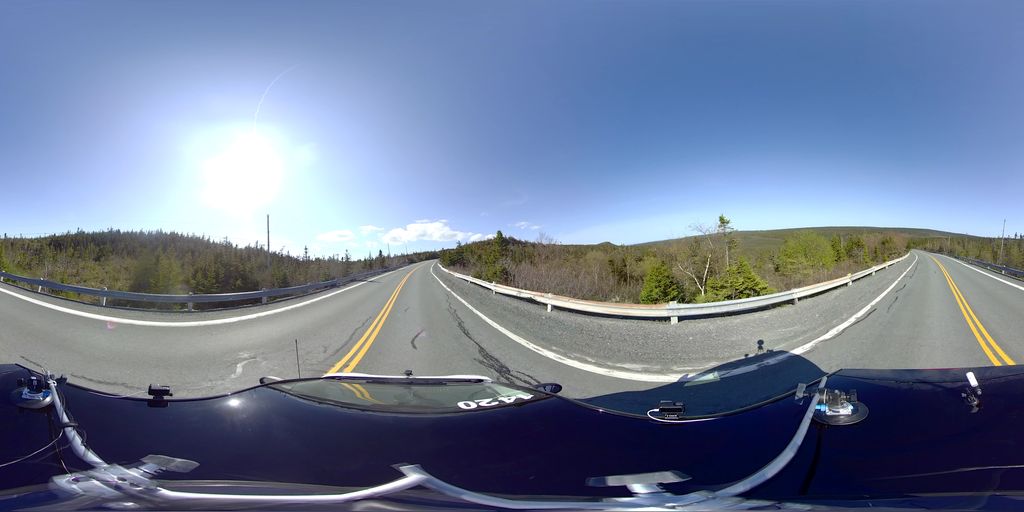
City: st_johns